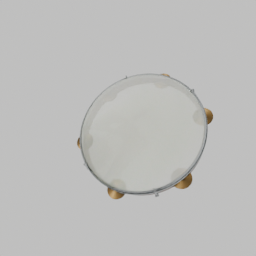
Label: tools